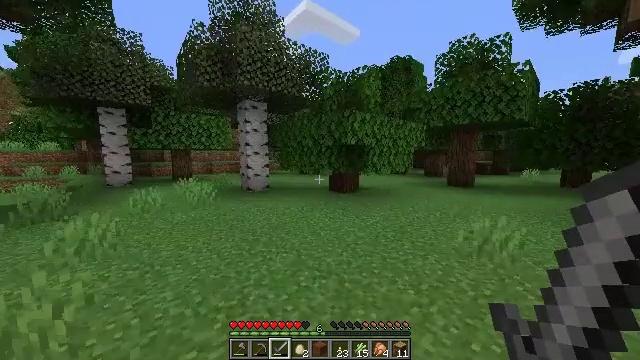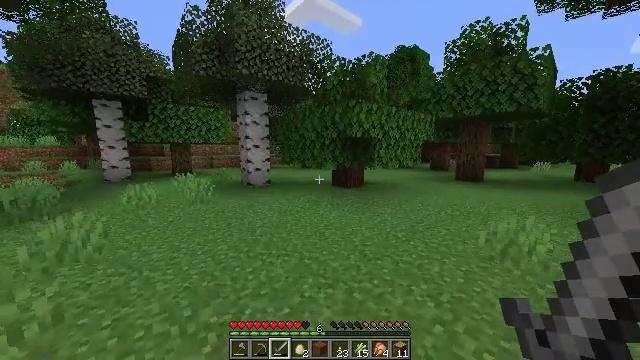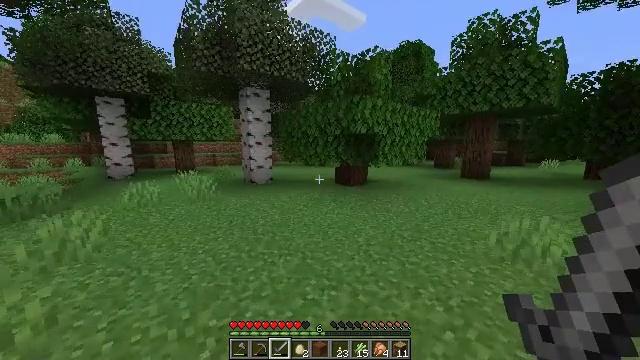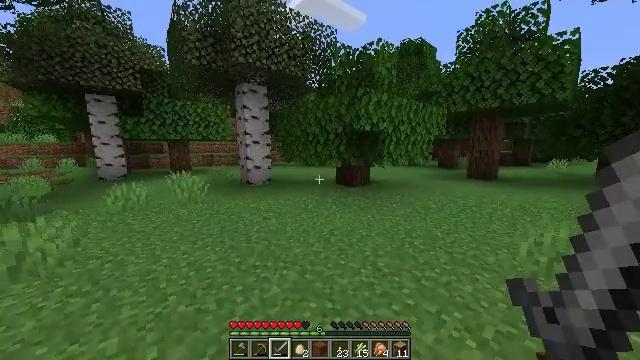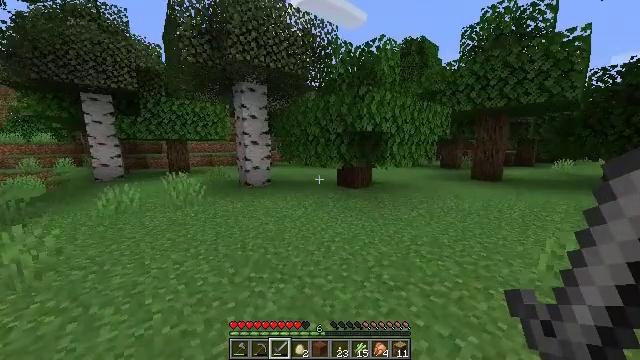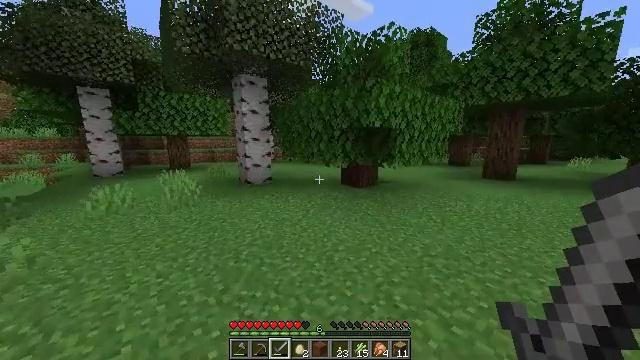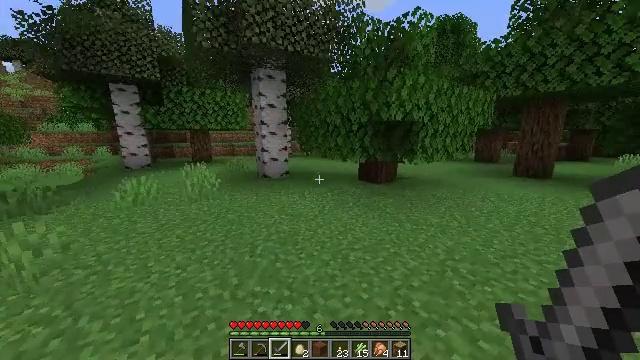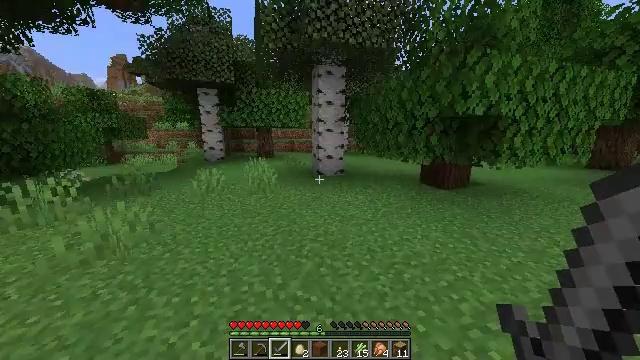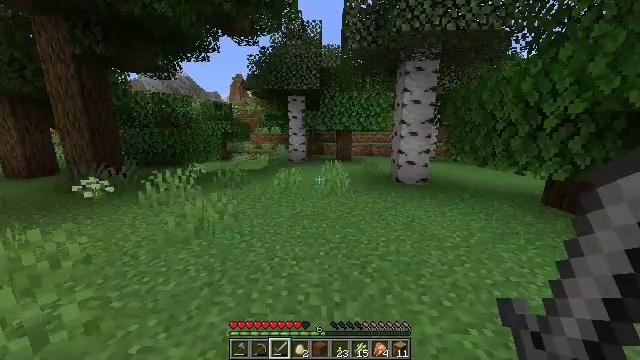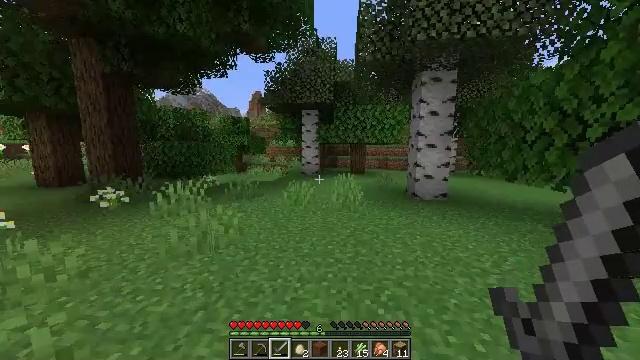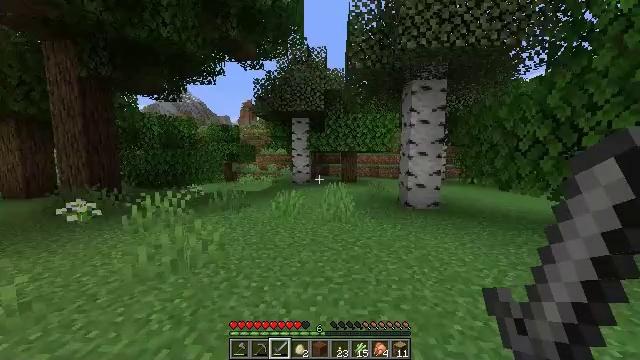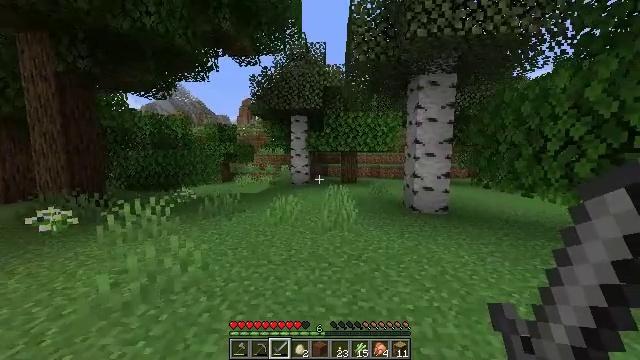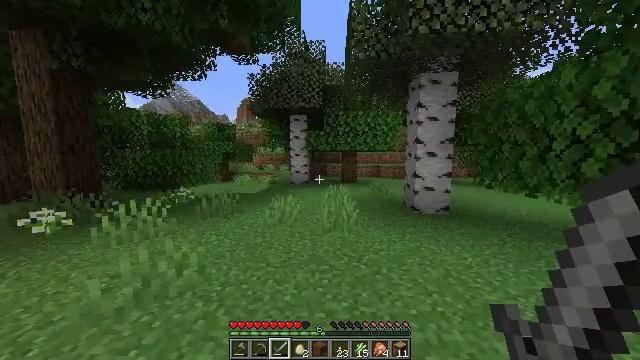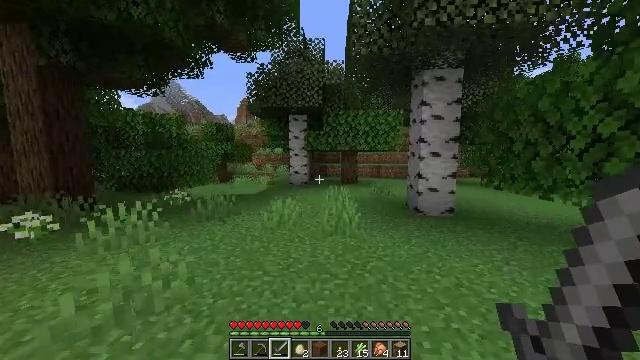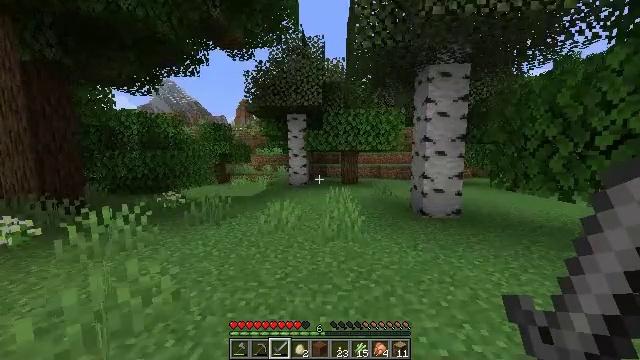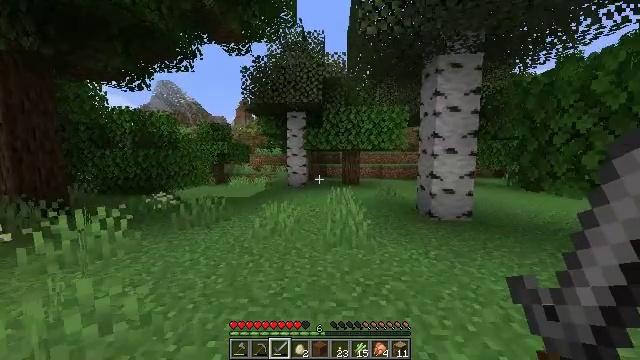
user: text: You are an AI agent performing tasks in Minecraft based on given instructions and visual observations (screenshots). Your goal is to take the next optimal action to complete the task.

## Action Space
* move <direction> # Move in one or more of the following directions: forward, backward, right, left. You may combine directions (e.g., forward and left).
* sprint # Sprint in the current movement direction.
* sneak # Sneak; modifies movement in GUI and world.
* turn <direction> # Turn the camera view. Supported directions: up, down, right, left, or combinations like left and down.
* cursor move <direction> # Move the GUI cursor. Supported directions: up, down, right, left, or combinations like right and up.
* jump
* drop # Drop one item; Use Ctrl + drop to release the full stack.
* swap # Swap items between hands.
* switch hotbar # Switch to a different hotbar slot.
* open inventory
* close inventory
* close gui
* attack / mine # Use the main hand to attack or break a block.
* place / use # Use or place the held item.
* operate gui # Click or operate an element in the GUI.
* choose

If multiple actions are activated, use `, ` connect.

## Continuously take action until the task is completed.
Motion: motion action
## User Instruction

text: Collect lilac by left-clicking.
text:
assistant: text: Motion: move forward, sprint, turn down
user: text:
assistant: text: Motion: move forward, sprint
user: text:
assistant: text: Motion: move forward, sprint
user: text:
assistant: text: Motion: move forward, sprint
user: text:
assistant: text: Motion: move forward, sprint, turn left and down
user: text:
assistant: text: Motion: move forward, sprint, turn left and down
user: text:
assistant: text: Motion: move forward, sprint, turn left
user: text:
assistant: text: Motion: move forward, sprint, turn left
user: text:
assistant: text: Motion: move forward, sprint, turn left and up
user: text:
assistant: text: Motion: move forward, sprint, turn right and up
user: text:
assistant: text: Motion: move forward, sprint
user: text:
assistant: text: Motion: move forward, sprint
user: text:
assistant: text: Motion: move forward, sprint
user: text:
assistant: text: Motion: move forward, sprint
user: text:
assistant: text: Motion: move forward, sprint
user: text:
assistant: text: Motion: move forward, sprint
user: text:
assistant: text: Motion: move forward, sprint
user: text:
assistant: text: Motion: move forward, sprint
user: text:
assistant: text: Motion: move forward, sprint
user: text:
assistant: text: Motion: move forward, sprint
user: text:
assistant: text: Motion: move forward, sprint
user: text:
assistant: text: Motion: move forward, sprint
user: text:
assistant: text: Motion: move forward, sprint
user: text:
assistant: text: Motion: move forward, sprint
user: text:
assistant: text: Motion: move forward, sprint
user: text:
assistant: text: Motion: move forward, sprint, turn left
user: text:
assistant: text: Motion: move forward, sprint, turn left
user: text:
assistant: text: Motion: move forward, sprint, turn left
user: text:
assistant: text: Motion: move forward, sprint, turn left
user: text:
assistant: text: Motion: move forward, sprint, turn left